六年级 · 算术
5 吨是 8 吨的 \$ \qquad \$ , 5 吨比 8 吨少 \$ \qquad \$ ) $\% ， 8$ 吨比 5 吨多 \$ \qquad \$ ) $\%$ 。
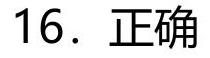
答案: 62.5% 37.5 60

```


```

```

```